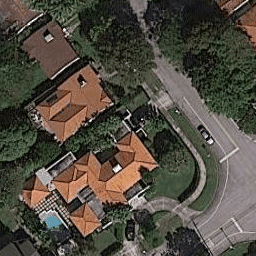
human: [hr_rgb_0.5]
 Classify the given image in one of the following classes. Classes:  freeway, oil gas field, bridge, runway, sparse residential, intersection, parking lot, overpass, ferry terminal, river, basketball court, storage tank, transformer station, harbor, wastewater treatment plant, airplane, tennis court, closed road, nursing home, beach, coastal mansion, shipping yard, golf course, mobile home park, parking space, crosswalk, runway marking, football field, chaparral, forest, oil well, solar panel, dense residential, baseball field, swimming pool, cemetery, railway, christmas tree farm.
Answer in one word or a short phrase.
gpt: coastal mansion